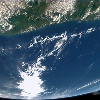
Label: water